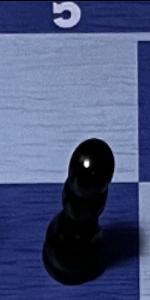
Label: Pawn_Black